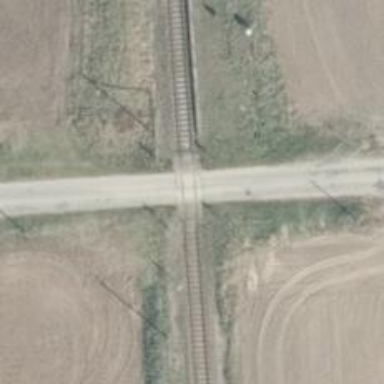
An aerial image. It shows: Level crossing along the railway.